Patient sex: M
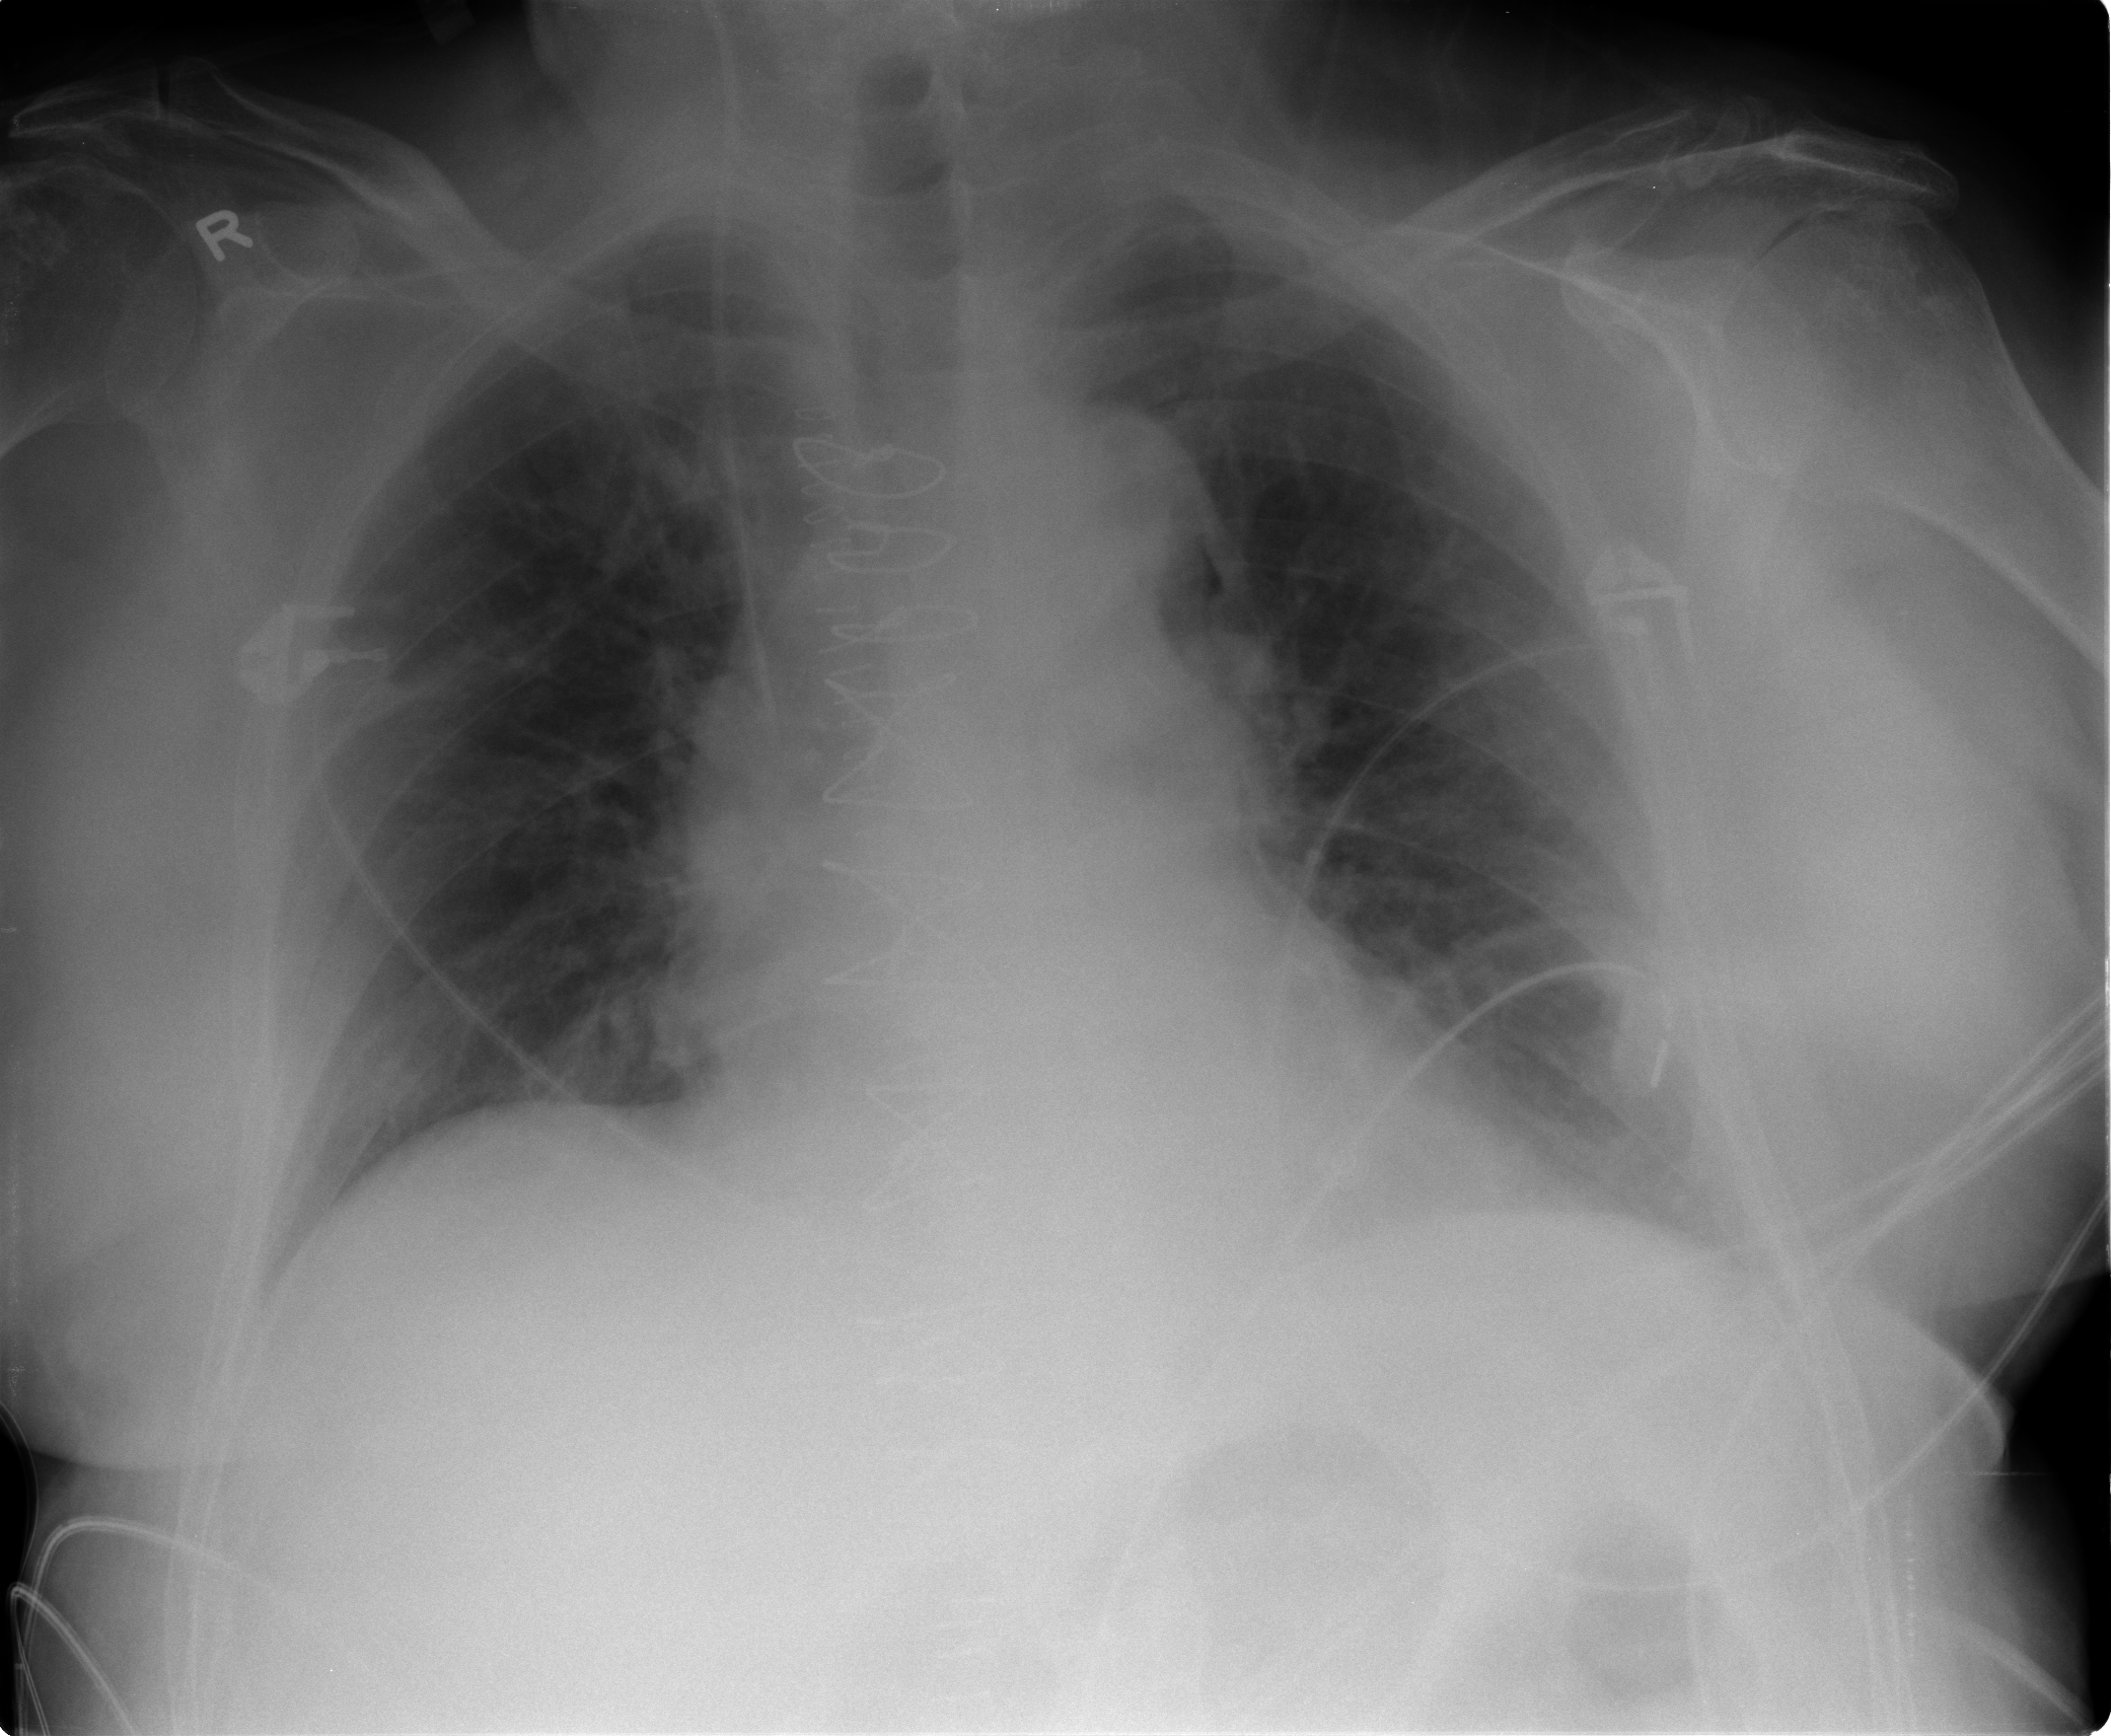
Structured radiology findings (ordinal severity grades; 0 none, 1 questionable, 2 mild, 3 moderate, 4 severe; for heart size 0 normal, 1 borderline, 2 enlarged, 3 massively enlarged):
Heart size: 2
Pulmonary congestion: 2
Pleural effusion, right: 0
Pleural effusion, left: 1
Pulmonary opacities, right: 1
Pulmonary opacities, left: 0
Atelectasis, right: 1
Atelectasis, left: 2